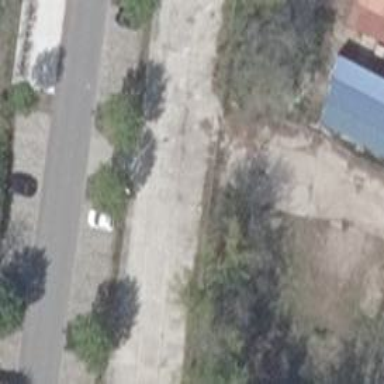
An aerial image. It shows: Road serving as parking aisle.